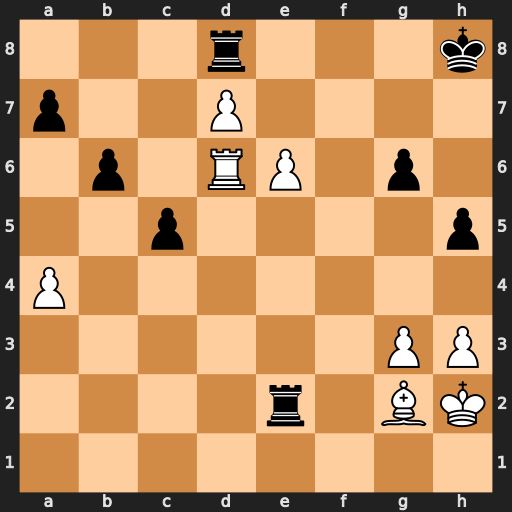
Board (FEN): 3r3k/p2P4/1p1RP1p1/2p4p/P7/6PP/4r1BK/8
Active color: w
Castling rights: -
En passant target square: -
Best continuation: Rc6 Kg7 Rc8 Rxe6 Rxd8